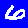
Digit: 6